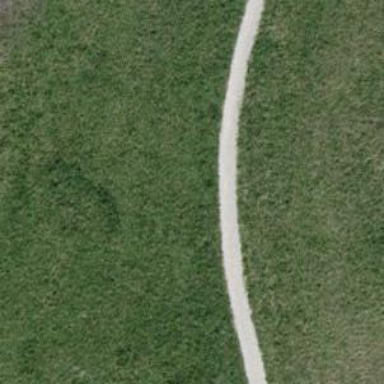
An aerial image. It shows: Path with fine gravel surface.